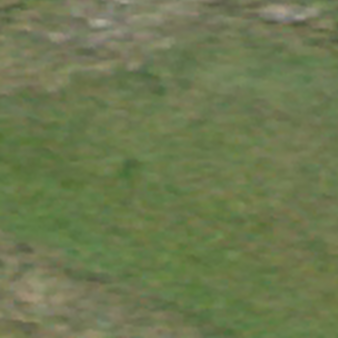
Label: other